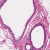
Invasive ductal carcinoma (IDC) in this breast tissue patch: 0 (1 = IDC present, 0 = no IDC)